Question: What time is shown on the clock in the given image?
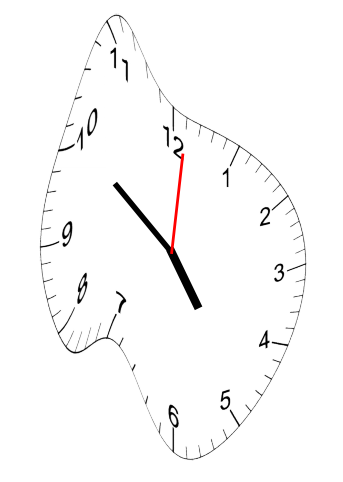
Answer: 04:51:01